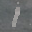
Label: 1